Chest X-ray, AP view. Patient: 72 years old, sex M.
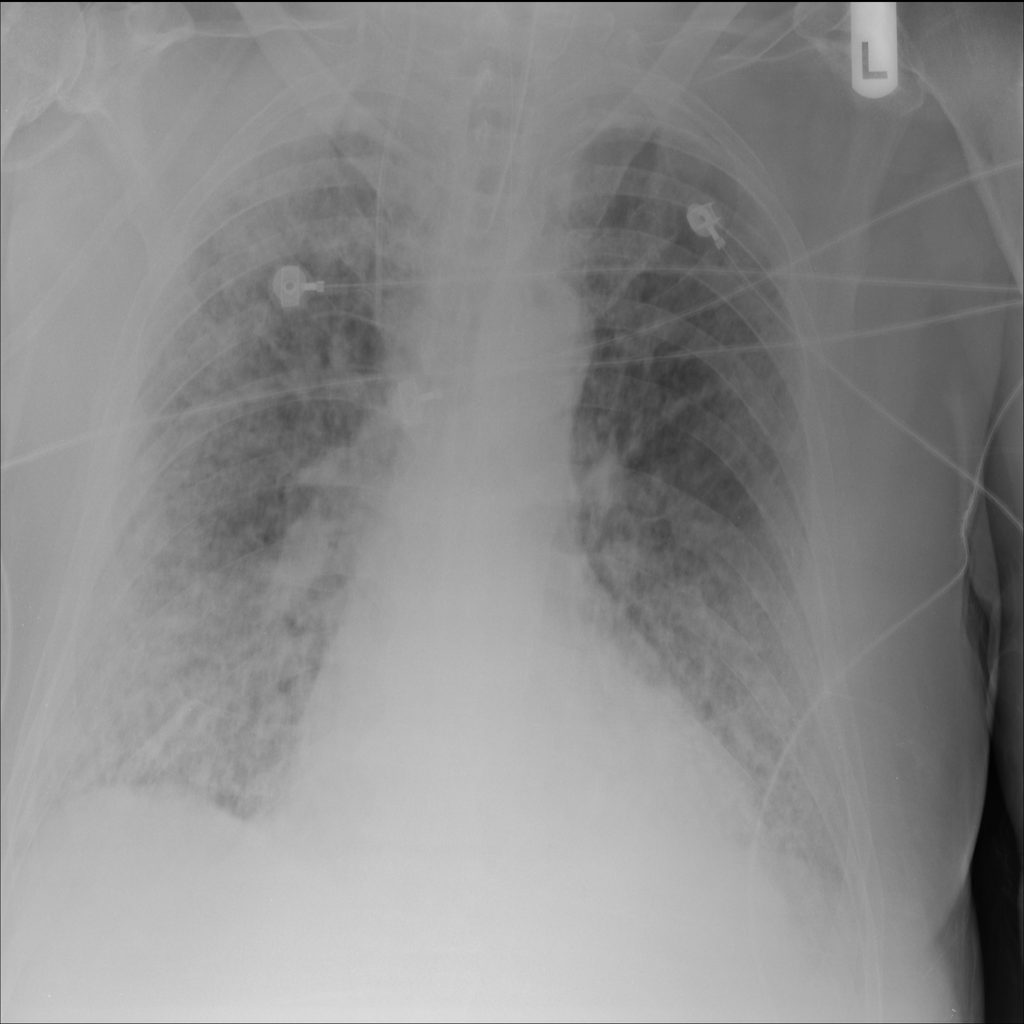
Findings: Fibrosis